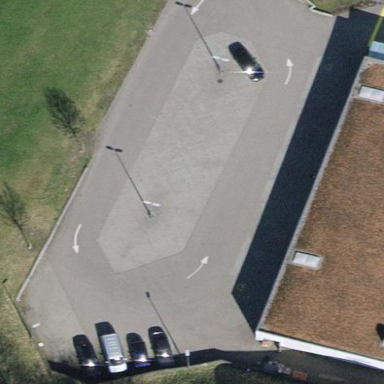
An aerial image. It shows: Parking area with surface.